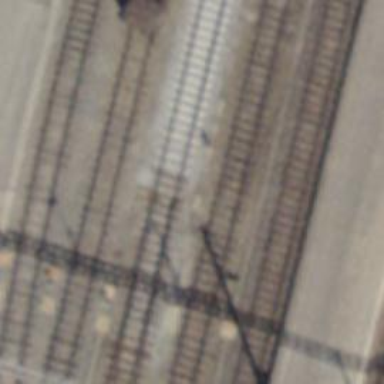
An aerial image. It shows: Railway switch.